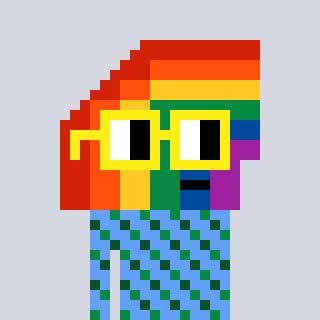
a pixel art character with square yellow glasses, a rainbow-shaped head and a blue-colored body on a cool background